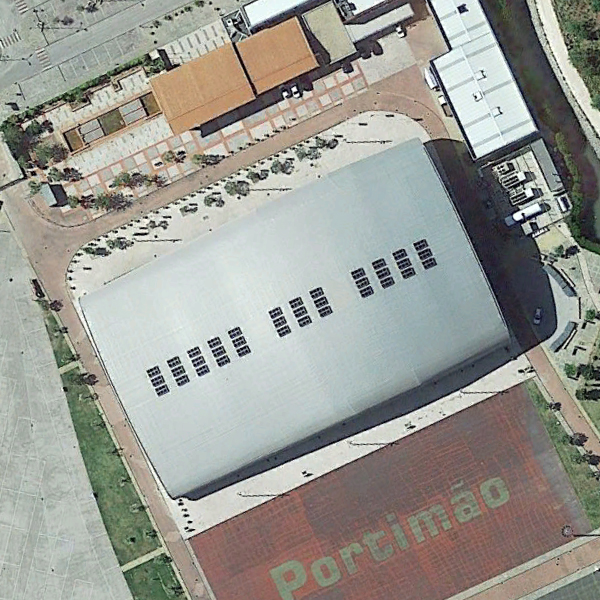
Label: Center